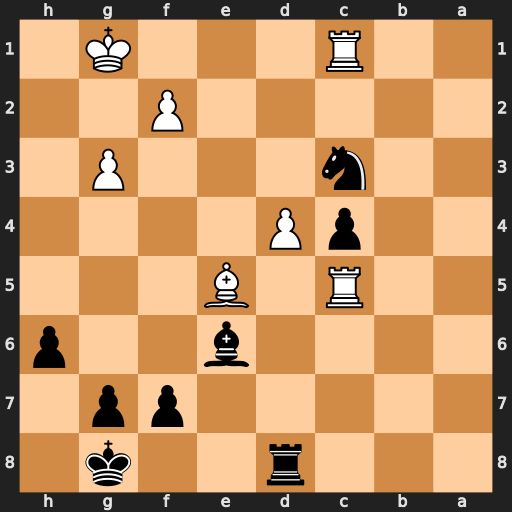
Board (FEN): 3r2k1/5pp1/4b2p/2R1B3/2pP4/2n3P1/5P2/2R3K1
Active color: b
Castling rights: -
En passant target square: -
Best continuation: Ne2+ Kg2 Nxc1